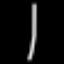
Label: line